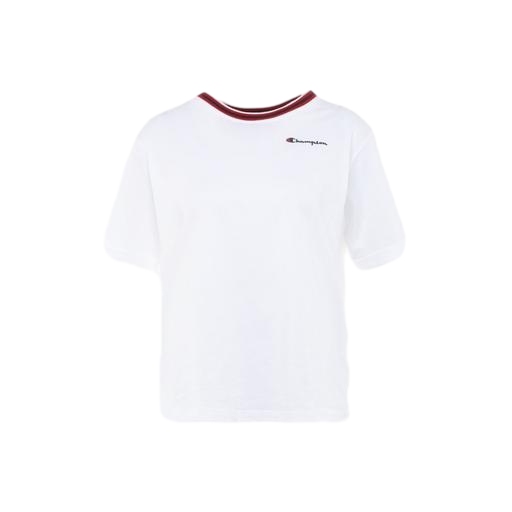
white classic ringer tee, neck tee, molly ringer tee, white background